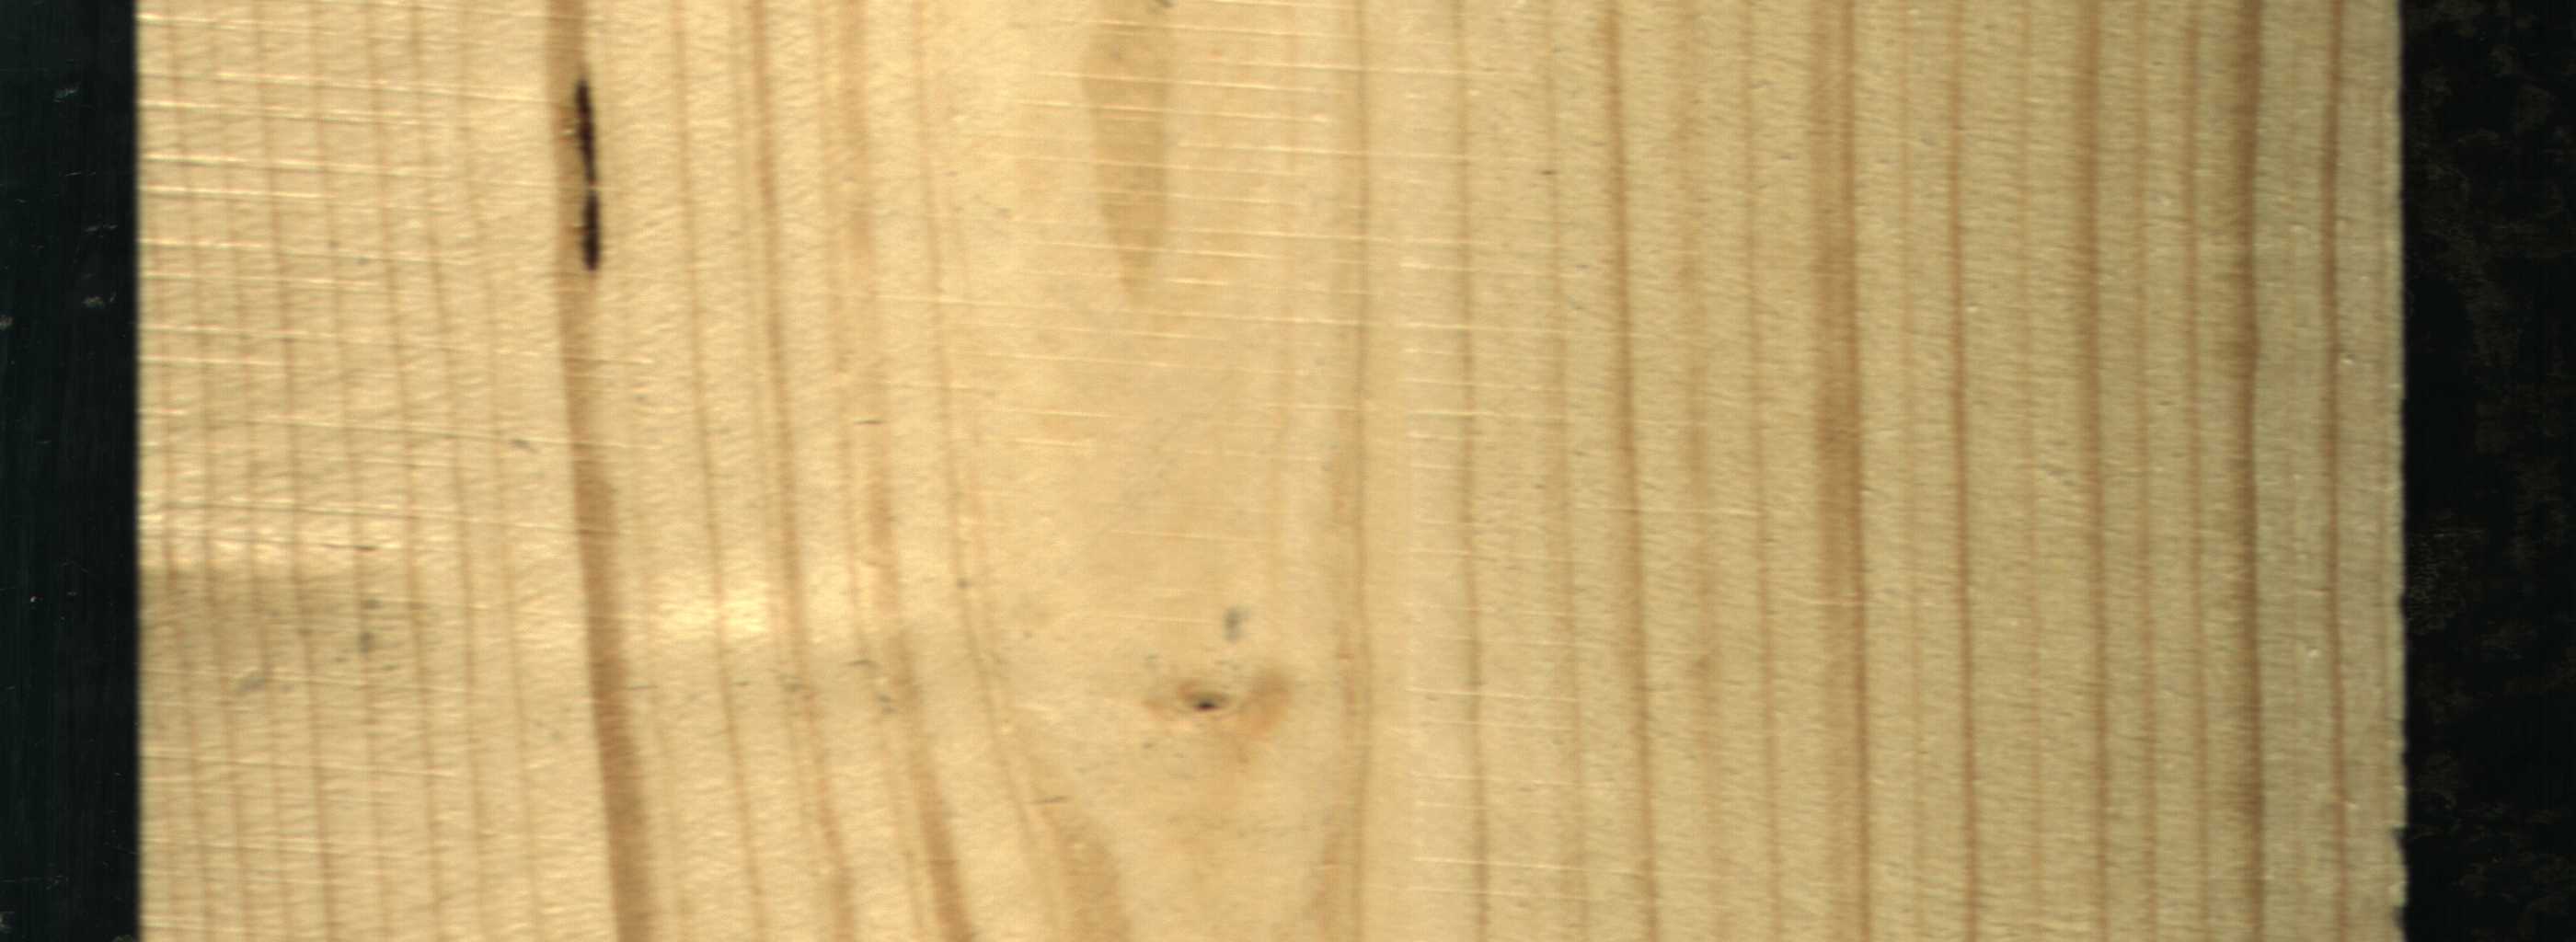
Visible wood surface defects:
resin